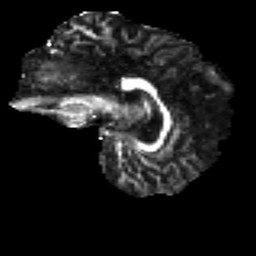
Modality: FA
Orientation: sagittal
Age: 64
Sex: female
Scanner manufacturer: ge
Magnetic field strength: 3 T
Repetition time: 7.8 s
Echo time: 0.0606 s